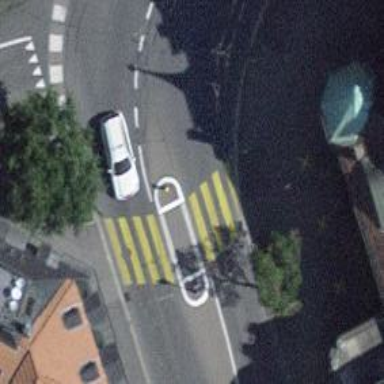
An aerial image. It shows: Kerb serving as barrier.